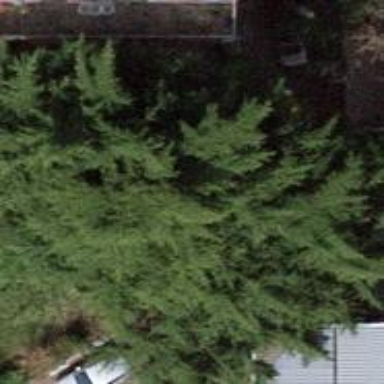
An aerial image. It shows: Evergreen needle-leaved tree.